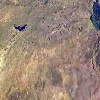
Label: land